九年级 · 画法几何学
如图, $\odot O$ 分别切 $\angle B A C$ 的两边 $A B, A C$ 于点 $E, F$, 点 $P$ 在优弧 $(\overparen{E D F})$ 上, 若 $\angle B A C=66^{\circ}$,则 $\angle E P F$ 等于度.

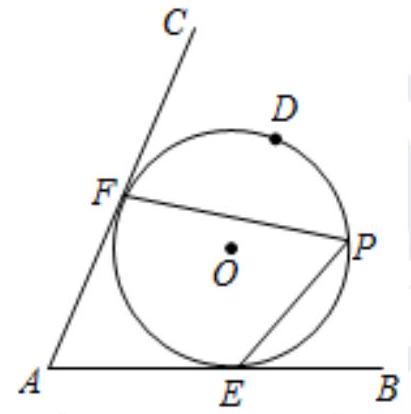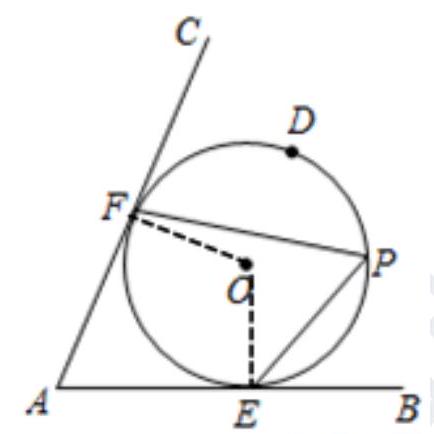
答案: 57
解析: 解: 连接 $O E, O F$

$\because \odot O$ 分别切 $\angle B A C$ 的两边 $A B, A C$ 于点 $E, F$

$\therefore O E \perp A B, O F \perp A C$

又 $\because \angle B A C=66^{\circ}$

$$
\begin{aligned}
& \therefore \angle E O F=114^{\circ} \\
& \because \angle E O F=2 \angle E P F \\
& \therefore \angle E P F=57^{\circ}
\end{aligned}
$$

故答案为: $57^{\circ}$

连接 $O E, O F$, 由切线的性质可得 $O E \perp A B, O F \perp A C$, 由四边形内角和定理可求 $\angle E O F=114^{\circ}$,即可求 $\angle E P F$ 的度数.

本题考查了切线的性质, 圆周角定理, 四边形内角和定理, 熟练运用切线的性质是本题的关键.